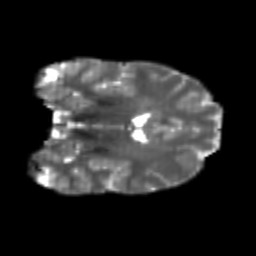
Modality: T2w
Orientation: coronal
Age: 21
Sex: female
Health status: healthy
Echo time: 0.074 s